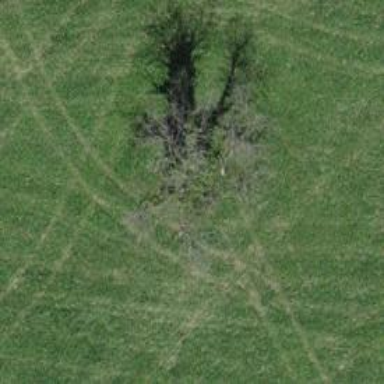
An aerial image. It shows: Broadleaved tree with lush leaves.